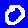
Digit: 0